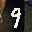
Label: 9